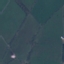
Land use / land cover class: Pasture